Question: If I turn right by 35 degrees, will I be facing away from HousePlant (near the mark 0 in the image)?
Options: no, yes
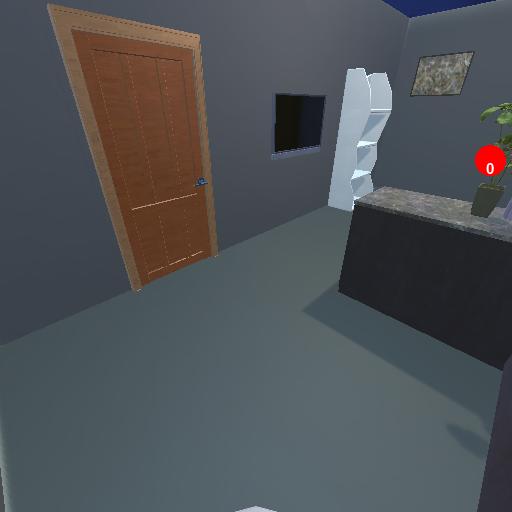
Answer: no